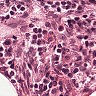
Metastatic tissue present: no